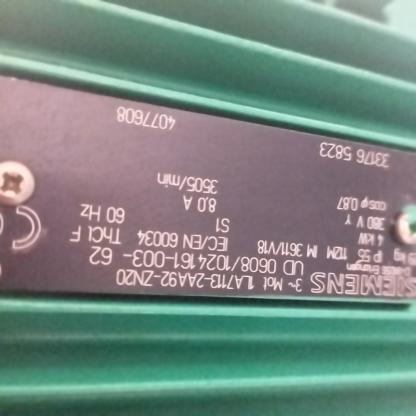
Klasa: tabliczka-znamionowa